Question: This is what I'm talking about (with two different colors):

My only solution was to create two span divs and add a border-right on one and a border-left on the other. However, I feel that there is a way to achieve this in less code.
HTML
'''
<span class="border-right"></span>
<span class="border-left"></span>
'''
CSS
'''
.border-right { border-right: 1px solid #eee }
.border-left { border-left: 1px solid #888 }
'''
Does anybody know of a better way to achieve this? Also, the height of the black background div doesn't have a set height so how would I make sure that the two 'span' elements fit from top to bottom no matter the height?
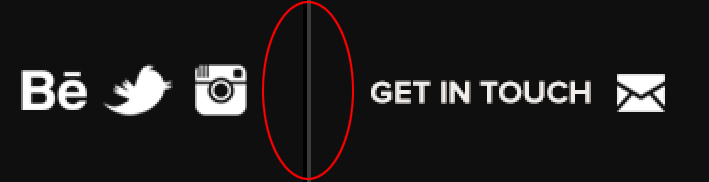
Answer: Simplest solution would be to give a separate left/right border with the span width as zero.
'''
span {
display: inline-block; vertical-align: middle;
line-height: 24px; height: 24px;
}
span.dbl {
border-left: 2px solid blue;
border-right: 2px solid red;
width: 0px;
}
div { background-color: #eee; }
'''
'''
<div>
<span>Something on left</span>
<span class="dbl"></span>
<span>Something on right</span>
</div>
'''